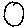
Label: moon